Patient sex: M
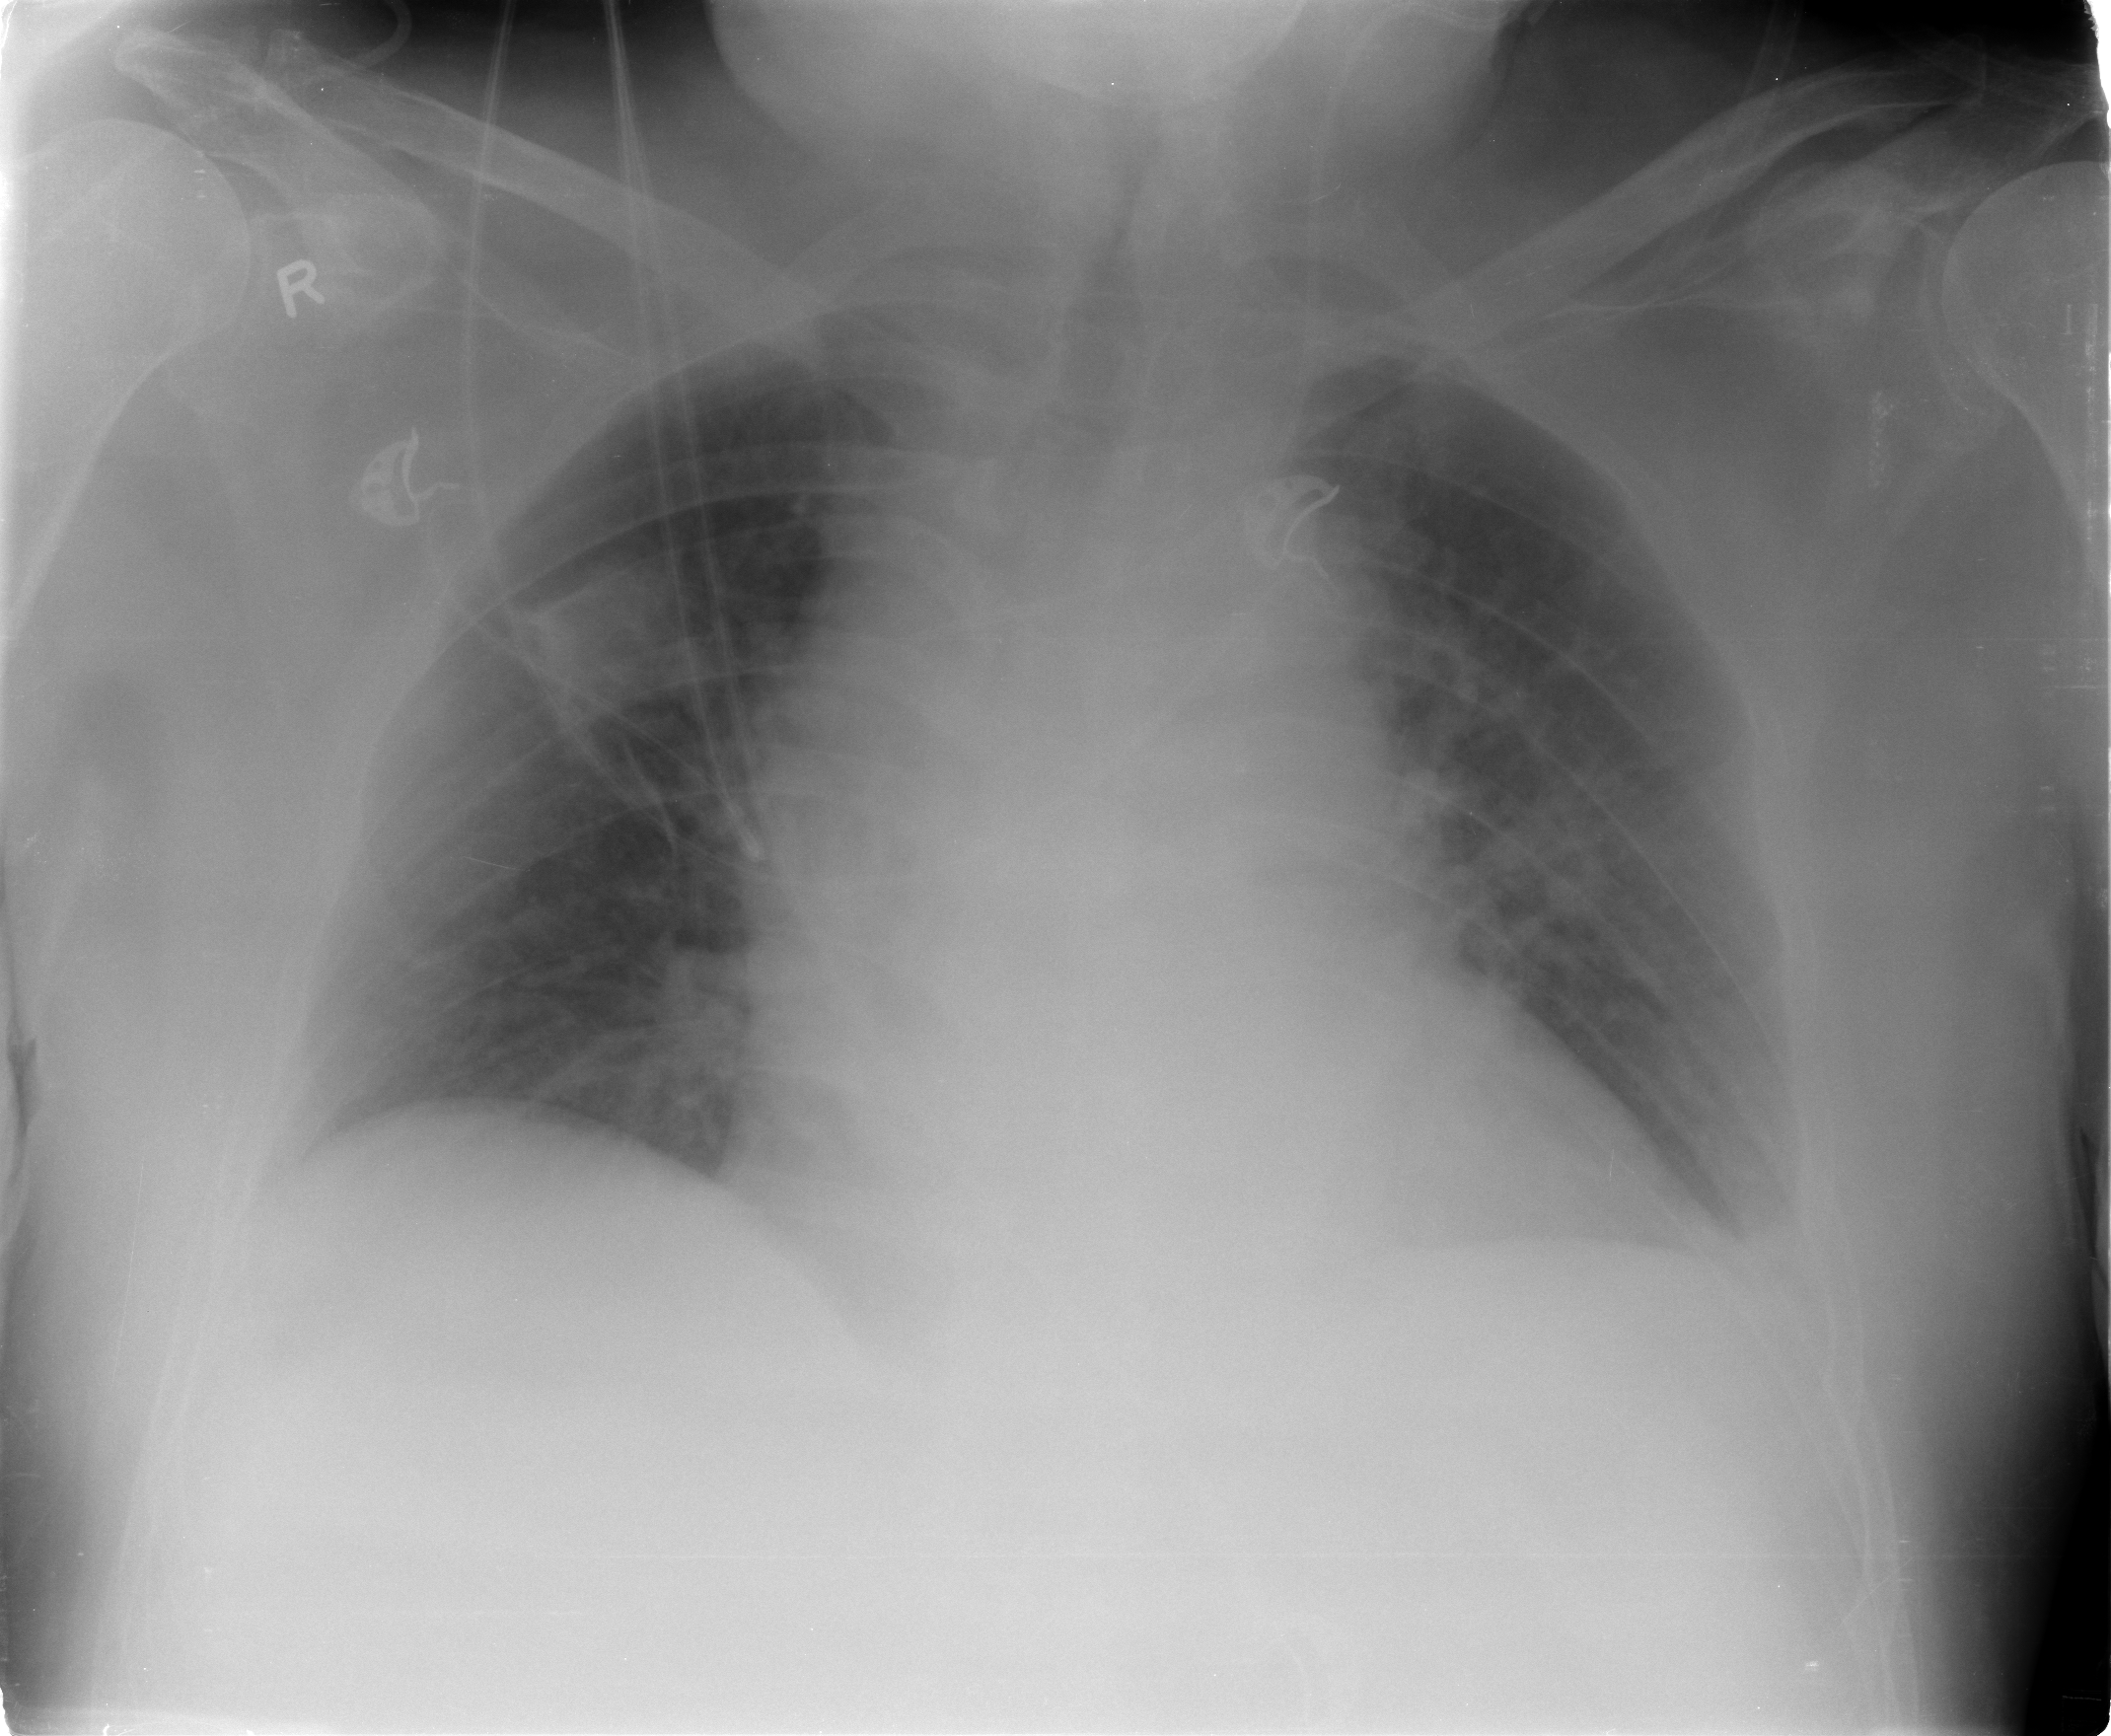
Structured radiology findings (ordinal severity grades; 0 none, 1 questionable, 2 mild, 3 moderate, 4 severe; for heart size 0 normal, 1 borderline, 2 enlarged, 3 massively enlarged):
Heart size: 2
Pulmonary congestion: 2
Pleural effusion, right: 0
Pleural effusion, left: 1
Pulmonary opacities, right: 0
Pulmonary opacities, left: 1
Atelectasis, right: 1
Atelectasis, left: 2